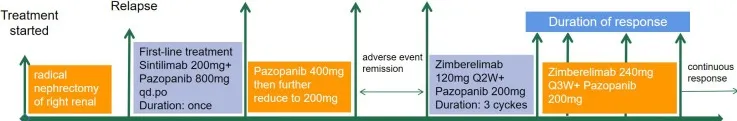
The treatment history of a patient with advanced clear-cell renal carcinoma treated with PD-1 rechallenge.
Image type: chart (chart)